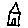
Label: house